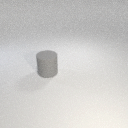
large gray rubber cylinder